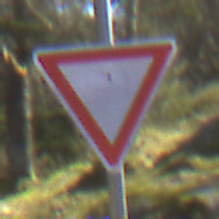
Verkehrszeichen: VorfahrtGewaehren
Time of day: MorningAfternoon
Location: Outdoor (Nature)
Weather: Clear
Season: Winter
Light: Natural